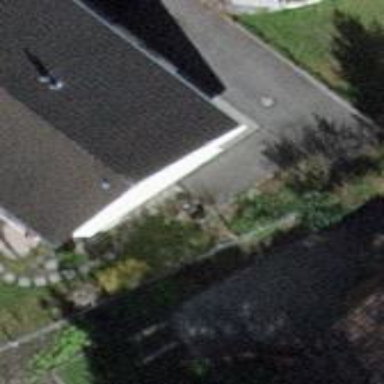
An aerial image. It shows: Semi-detached house.